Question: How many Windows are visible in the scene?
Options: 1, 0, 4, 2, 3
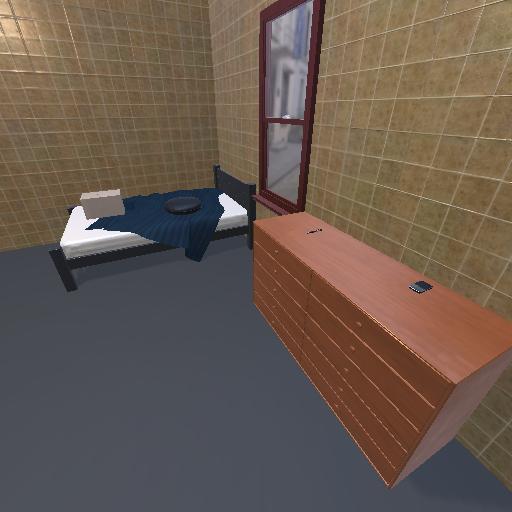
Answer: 1